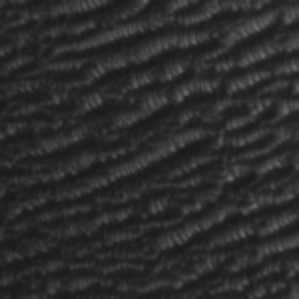
Label: frost